Question: I have a set of four cascading select boxes that are driven by JSON. Depending on nested data being available, a dropbox appears, or not... all working fine except the last level.. I cant see whats wrong but I'm sure its something obvious...
First of all my bindings .. I am using the "if:..." to determine if to show the next cascading / nested dropbox or not...
'''
<select id="cboSpecies" data-bind="options: SearchCriteria.Species, optionsText: 'Name', value: Species, optionsCaption: 'Choose...'"></select>
<div data-bind="if: Species">
<select data-bind='options: Species().System, optionsText: "Name", optionsCaption: "Select...", value: System'></select>
</div>
<div data-bind="if: System">
<select data-bind='options: System().Syndrome, optionsText: "Name", optionsCaption: "Select...", optionsValue: "Name", value: Syndrome'></select>
</div>
<div data-bind="if: Syndrome">
<select data-bind='options: Syndrome().Diagnosis, optionsText: "Name", optionsCaption: "Select...", optionsValue: "Name", value: Diagnosis'></select>
</div>
'''
Next my knockout code:
'''
function SearchModel() {
this.SearchCriteria = "";
this.Species = ko.observable();
this.System = ko.observable();
this.Syndrome = ko.observable();
this.Diagnosis = ko.observable();
}
var model = new SearchModel();
model.SearchCriteria = json;
'''
Finally the JSON string itself..
'''
var json = {
"Species": [{
"ID": 3,
"Name": "Feline",
"System": []
}, {
"ID": 1,
"Name": "Ovine",
"System": []
}, {
"ID": 2,
"Name": "Canine",
"System": [{
"ID": 1,
"Name": "Cardiovascular System",
"Syndrome": [{
"ID": 1,
"Name":"Blood",
"Diagnosis":[
{
"Name": "Diag 1"},
{
"Name": "Diag 2"
}]
},
{
"ID": 2,
"Name": "Heart/Aorta",
"Diagnosis":[{"Name": "Diag 3"}
]}]
},{
"ID": 1,
"Name": "GI System /Abdomen",
"Syndrome": [
{
"ID": 1,
"Name":"Abdomen",
"Diagnosis":[]
},
{
"ID": 2,
"Name":"Abomasum",
"Diagnosis":[]
}]
}]
}]
};
'''
Everything works fine until the last dropbox which is not getting populated...

I have a fiddle of it here:
<URL>
To test, select "Canine", then "Cardiovascular", then "Blood".
I expect the final dropbox to have data "Diag 1" and "Diag 2"
thanks.
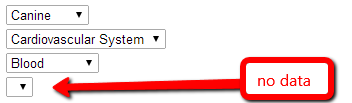
Answer: 'optionsValue' parameter is redundant in 'System' selector:
'''
<div data-bind="if: System">
<select data-bind='options: System().Syndrome, optionsText: "Name", optionsCaption: "Select...", value: Syndrome'></select>
</div>
'''
<URL>